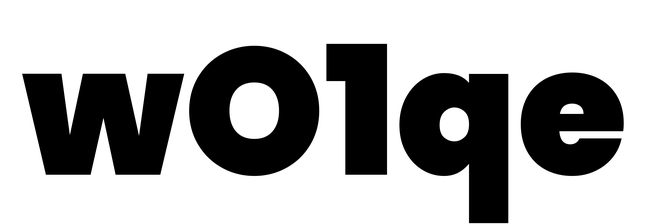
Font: Poppins-Black